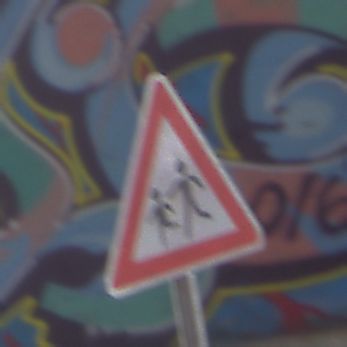
Verkehrszeichen: KinderRechts
Umgebung: Roofed, Special
Tageszeit: Midday
Wetter: Overcast
Licht: Natural
Jahreszeit: NotSpecified
Kontrast: MediumContrast